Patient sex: M
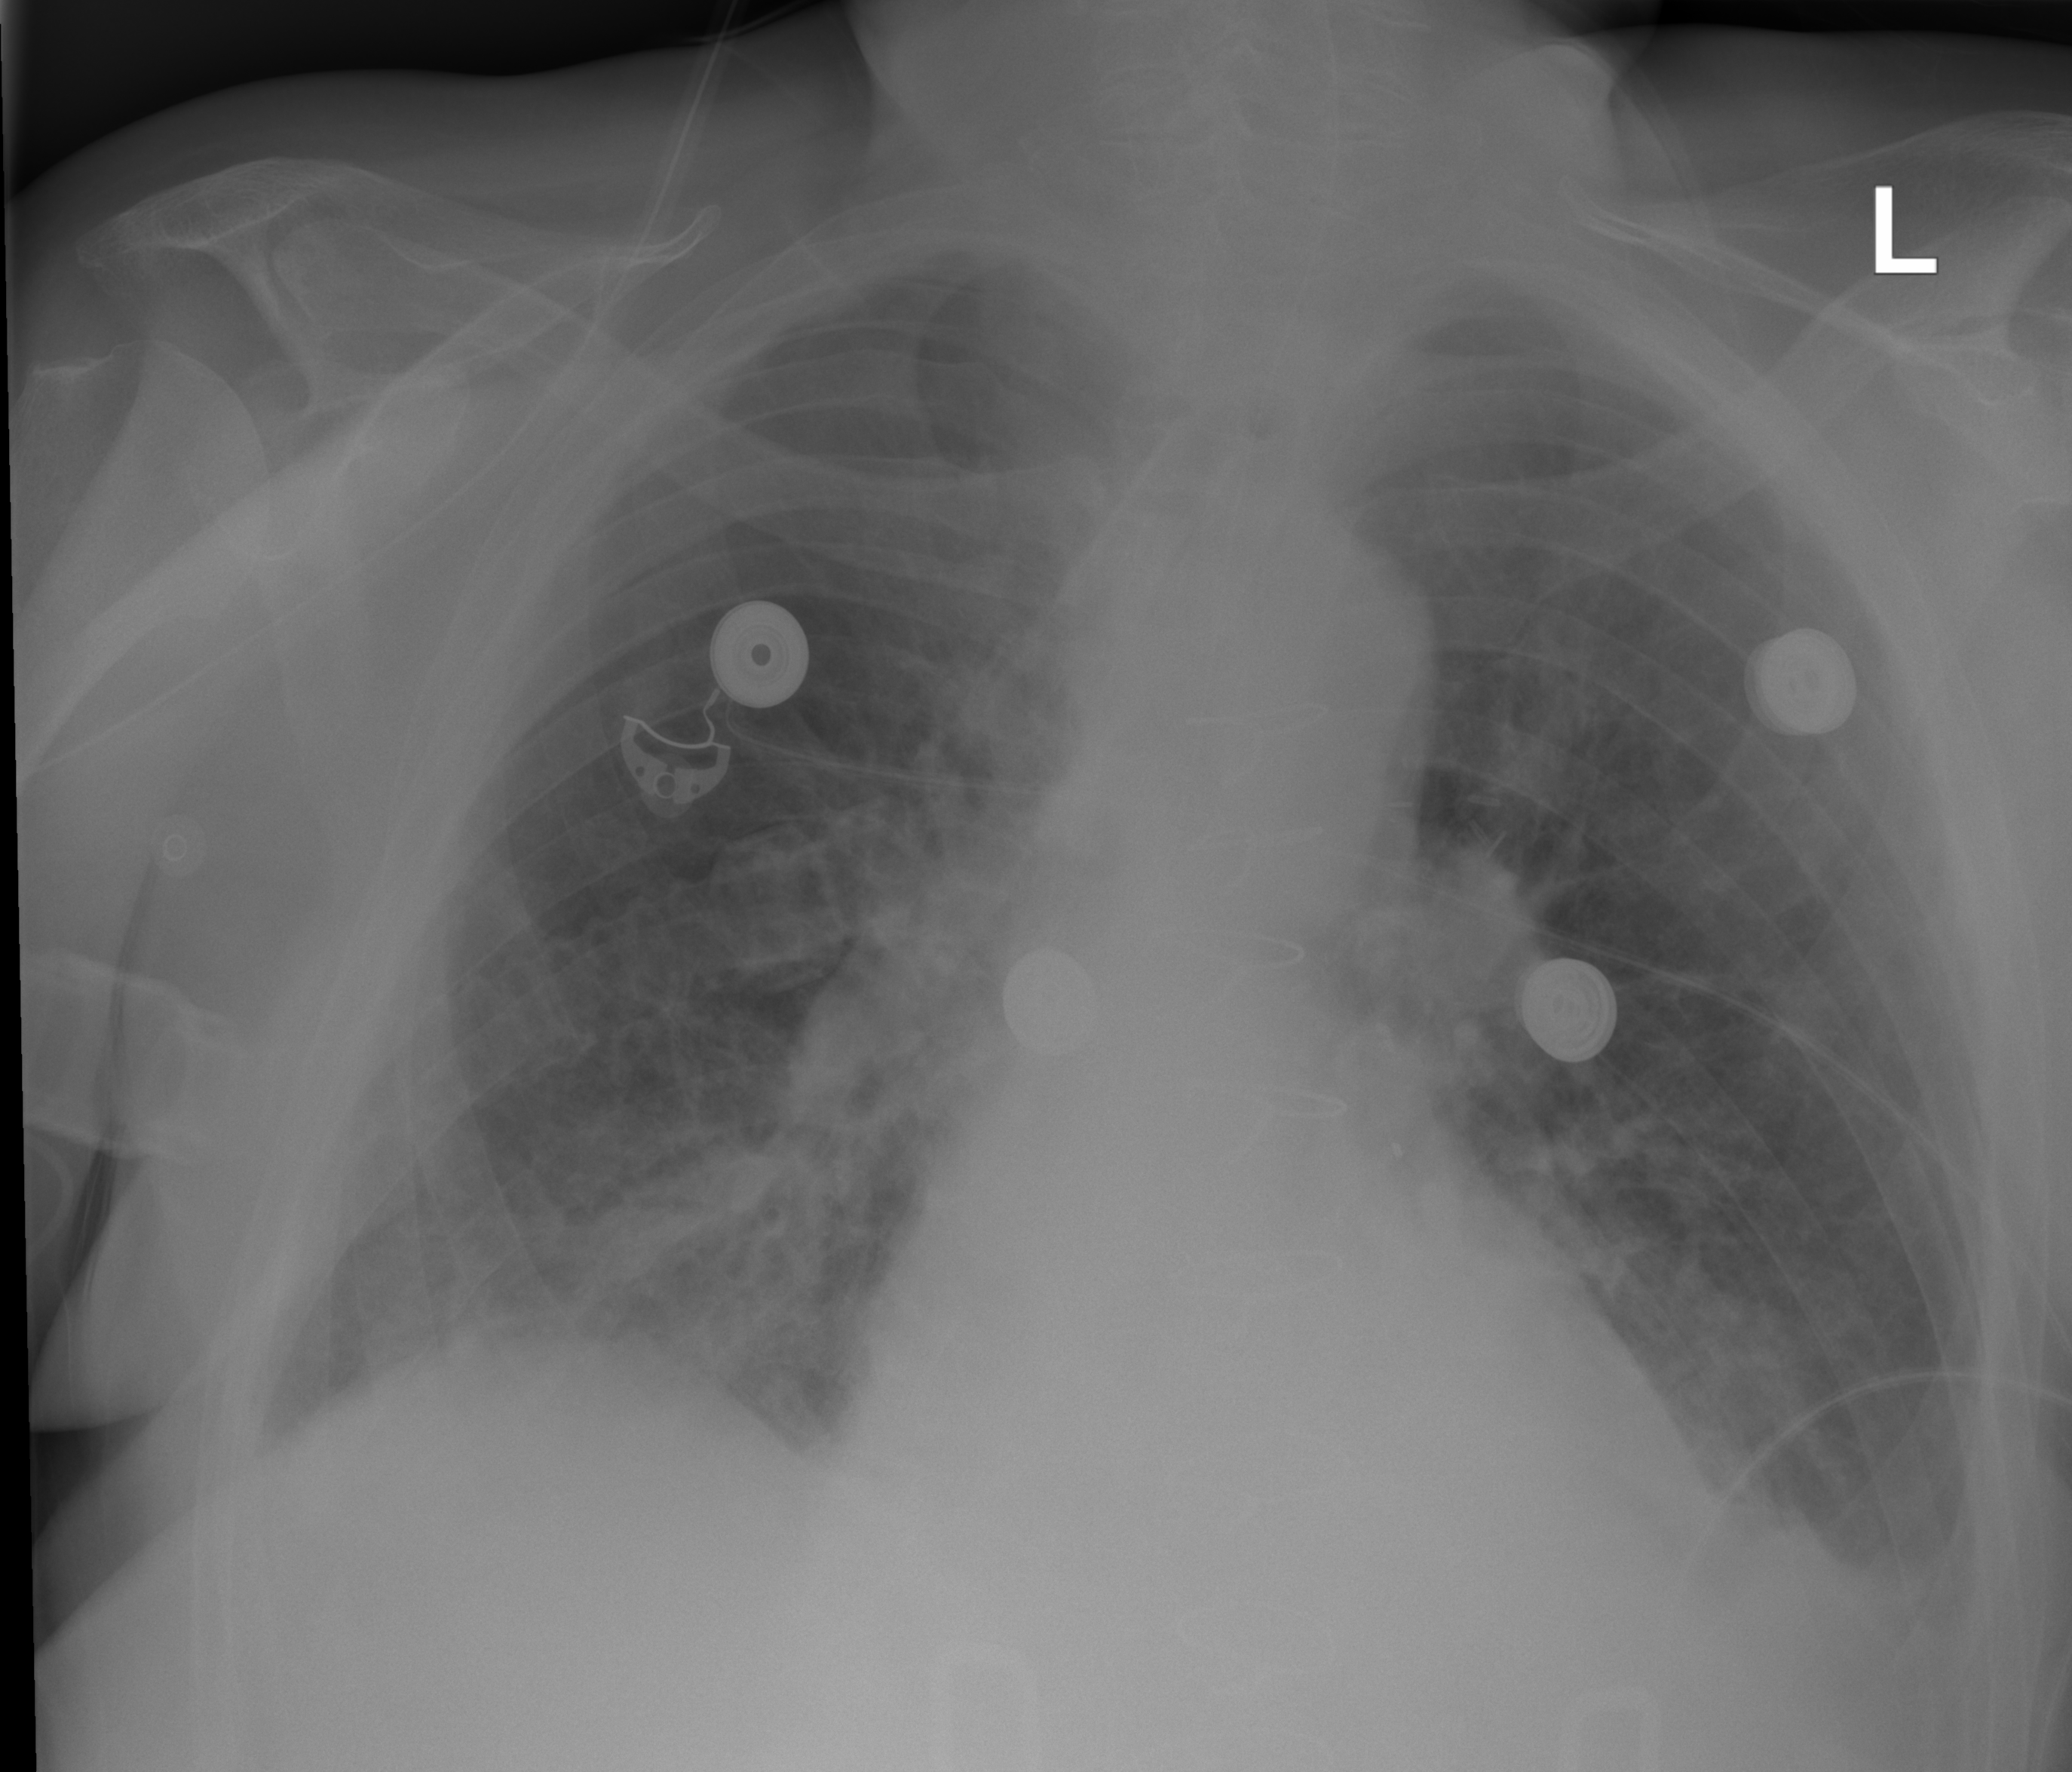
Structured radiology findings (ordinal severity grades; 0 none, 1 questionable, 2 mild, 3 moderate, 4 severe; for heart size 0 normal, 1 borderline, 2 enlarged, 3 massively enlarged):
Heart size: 0
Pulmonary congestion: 2
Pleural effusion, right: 0
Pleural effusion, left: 2
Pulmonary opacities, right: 2
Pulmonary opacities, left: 0
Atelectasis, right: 2
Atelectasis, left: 2